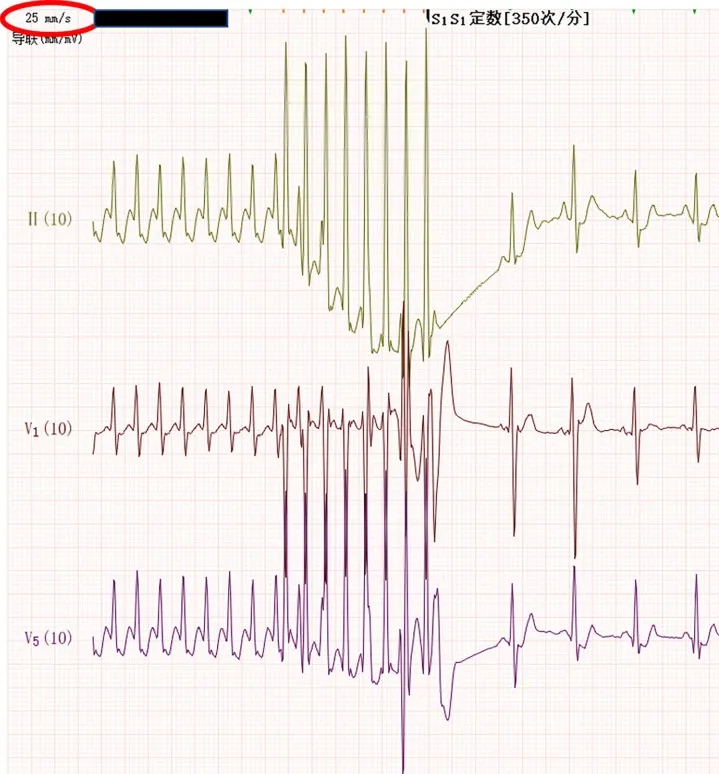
The tachycardia stopped abruptly after the atrium was captured by eight overdrive stimuli with a frequency of 350 bpm.
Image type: electrography (ekg)